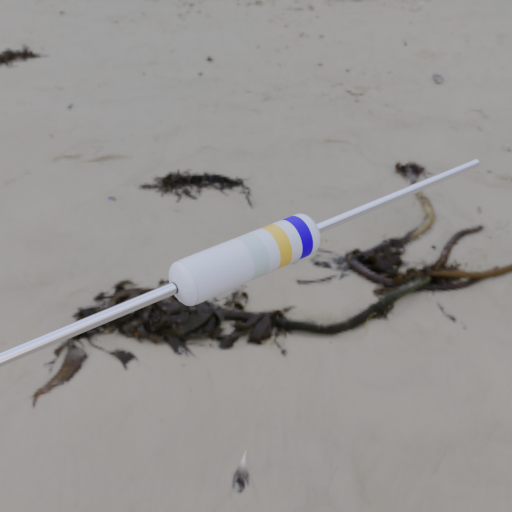
Resistor colour bands (in order): silver, gold, blue